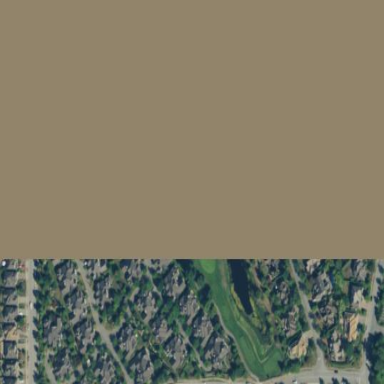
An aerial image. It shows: Area of rough grass used for golf.